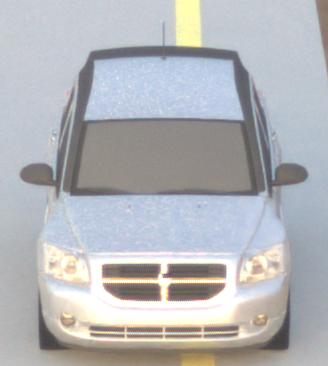
Make: Dodge
Model: Caliber 1.8
Detailed model: Caliber
Model produced from: 2006/06
Model produced until: 2009/03
Doors: 5
Color: white
Road condition: dry road
Daytime: dawn
Contrast: medium contrast